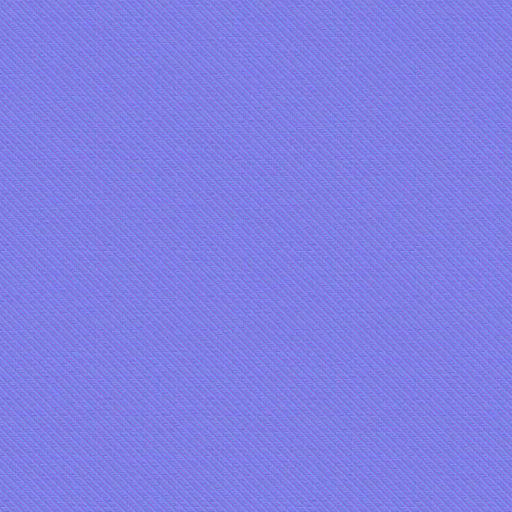
blue fabric striped stripes white